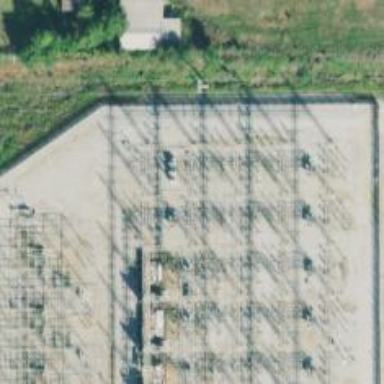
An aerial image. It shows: Switch for power supply.